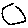
Label: moon